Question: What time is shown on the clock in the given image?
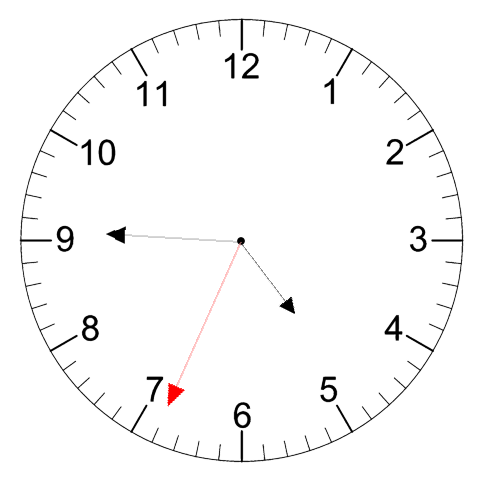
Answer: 04:45:34